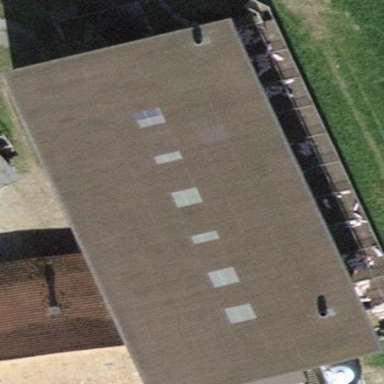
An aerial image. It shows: Part of building.